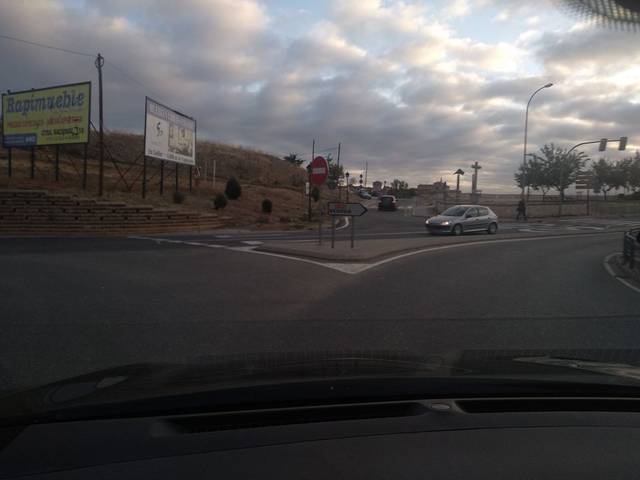
Region: Spain
Coordinates: 40.944, -4.127